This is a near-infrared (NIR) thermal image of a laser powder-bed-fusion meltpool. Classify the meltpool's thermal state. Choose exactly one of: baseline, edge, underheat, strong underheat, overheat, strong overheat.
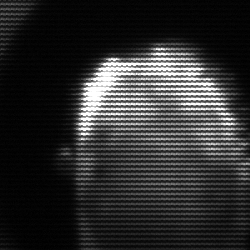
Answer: baseline